Field crop: tomato
Growth stage: 1
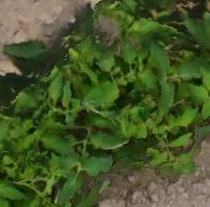
Species: tomato